Question: I have got a linearlayout form. This form has got a 2 fields. I would like get this effect:
Two fields, one is hidden (under top bar). When i click button 'ok' this linear layout go down and display next field (hidden field). How get this effect?

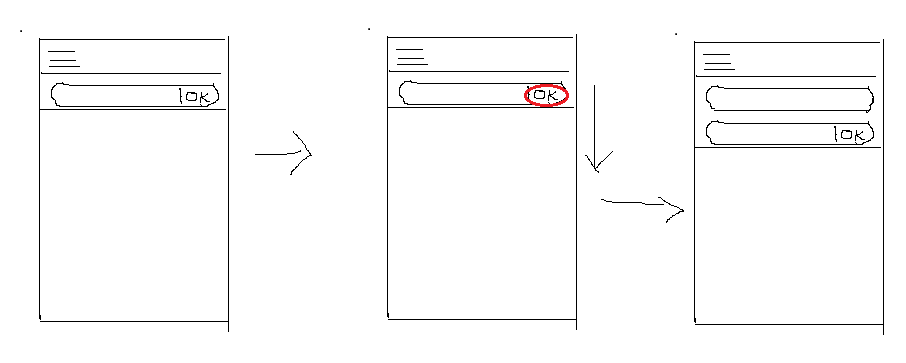
Answer: - 'RelativeLayout'- 'android:visibility="gone"'- 'android:layout_below="@id/yourFirstField"'- 'onClickListener''EditText.VISIBLE'- 'android:animateLayoutChanges="true"'
This should work!! I hope this helps!!